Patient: sex M, age 26
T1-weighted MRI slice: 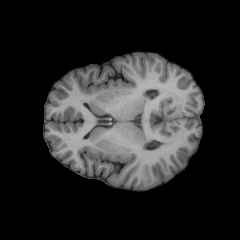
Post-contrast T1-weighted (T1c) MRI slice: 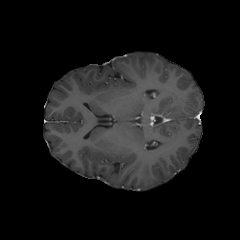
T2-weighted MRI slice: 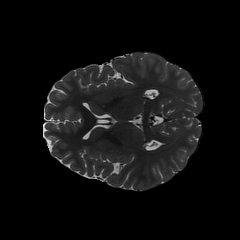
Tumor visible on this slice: no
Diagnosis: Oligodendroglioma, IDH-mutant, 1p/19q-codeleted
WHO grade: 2